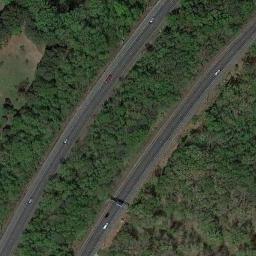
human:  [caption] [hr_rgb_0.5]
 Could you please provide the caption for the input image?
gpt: The freeway goes through the forest with some cars .

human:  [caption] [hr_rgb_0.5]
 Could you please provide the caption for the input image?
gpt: Two straight freeways with small bends go through the forest with many dark green trees and some cars are driving on freeways .

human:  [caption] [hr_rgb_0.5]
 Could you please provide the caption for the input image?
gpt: There are large green forests around the freeway and there are several cars on the freeway .

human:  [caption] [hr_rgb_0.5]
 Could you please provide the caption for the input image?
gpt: There is only one car on each highway .

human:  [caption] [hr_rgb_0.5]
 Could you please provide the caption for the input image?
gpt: There are many green trees beside the freeway .